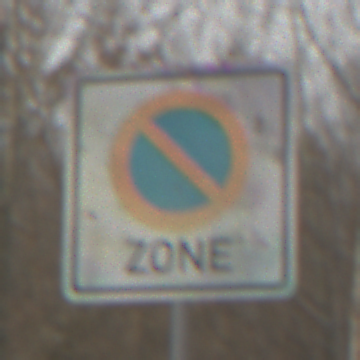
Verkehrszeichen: BeginnEingeschraenktesHalteverbotZone
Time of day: MorningAfternoon
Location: Outdoor (Nature)
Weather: PartlyCloudy
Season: Winter
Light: Natural